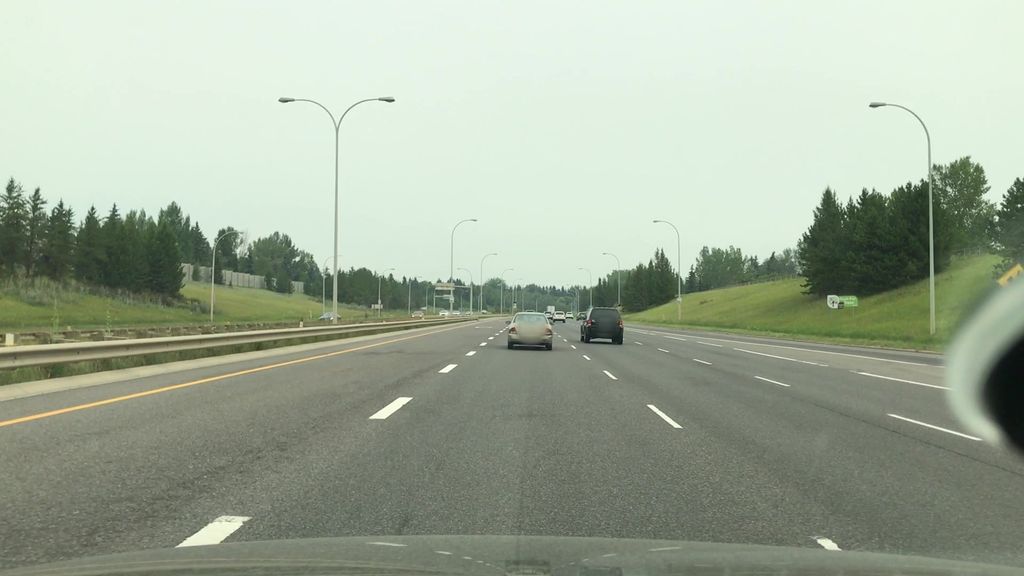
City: edmonton